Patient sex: M
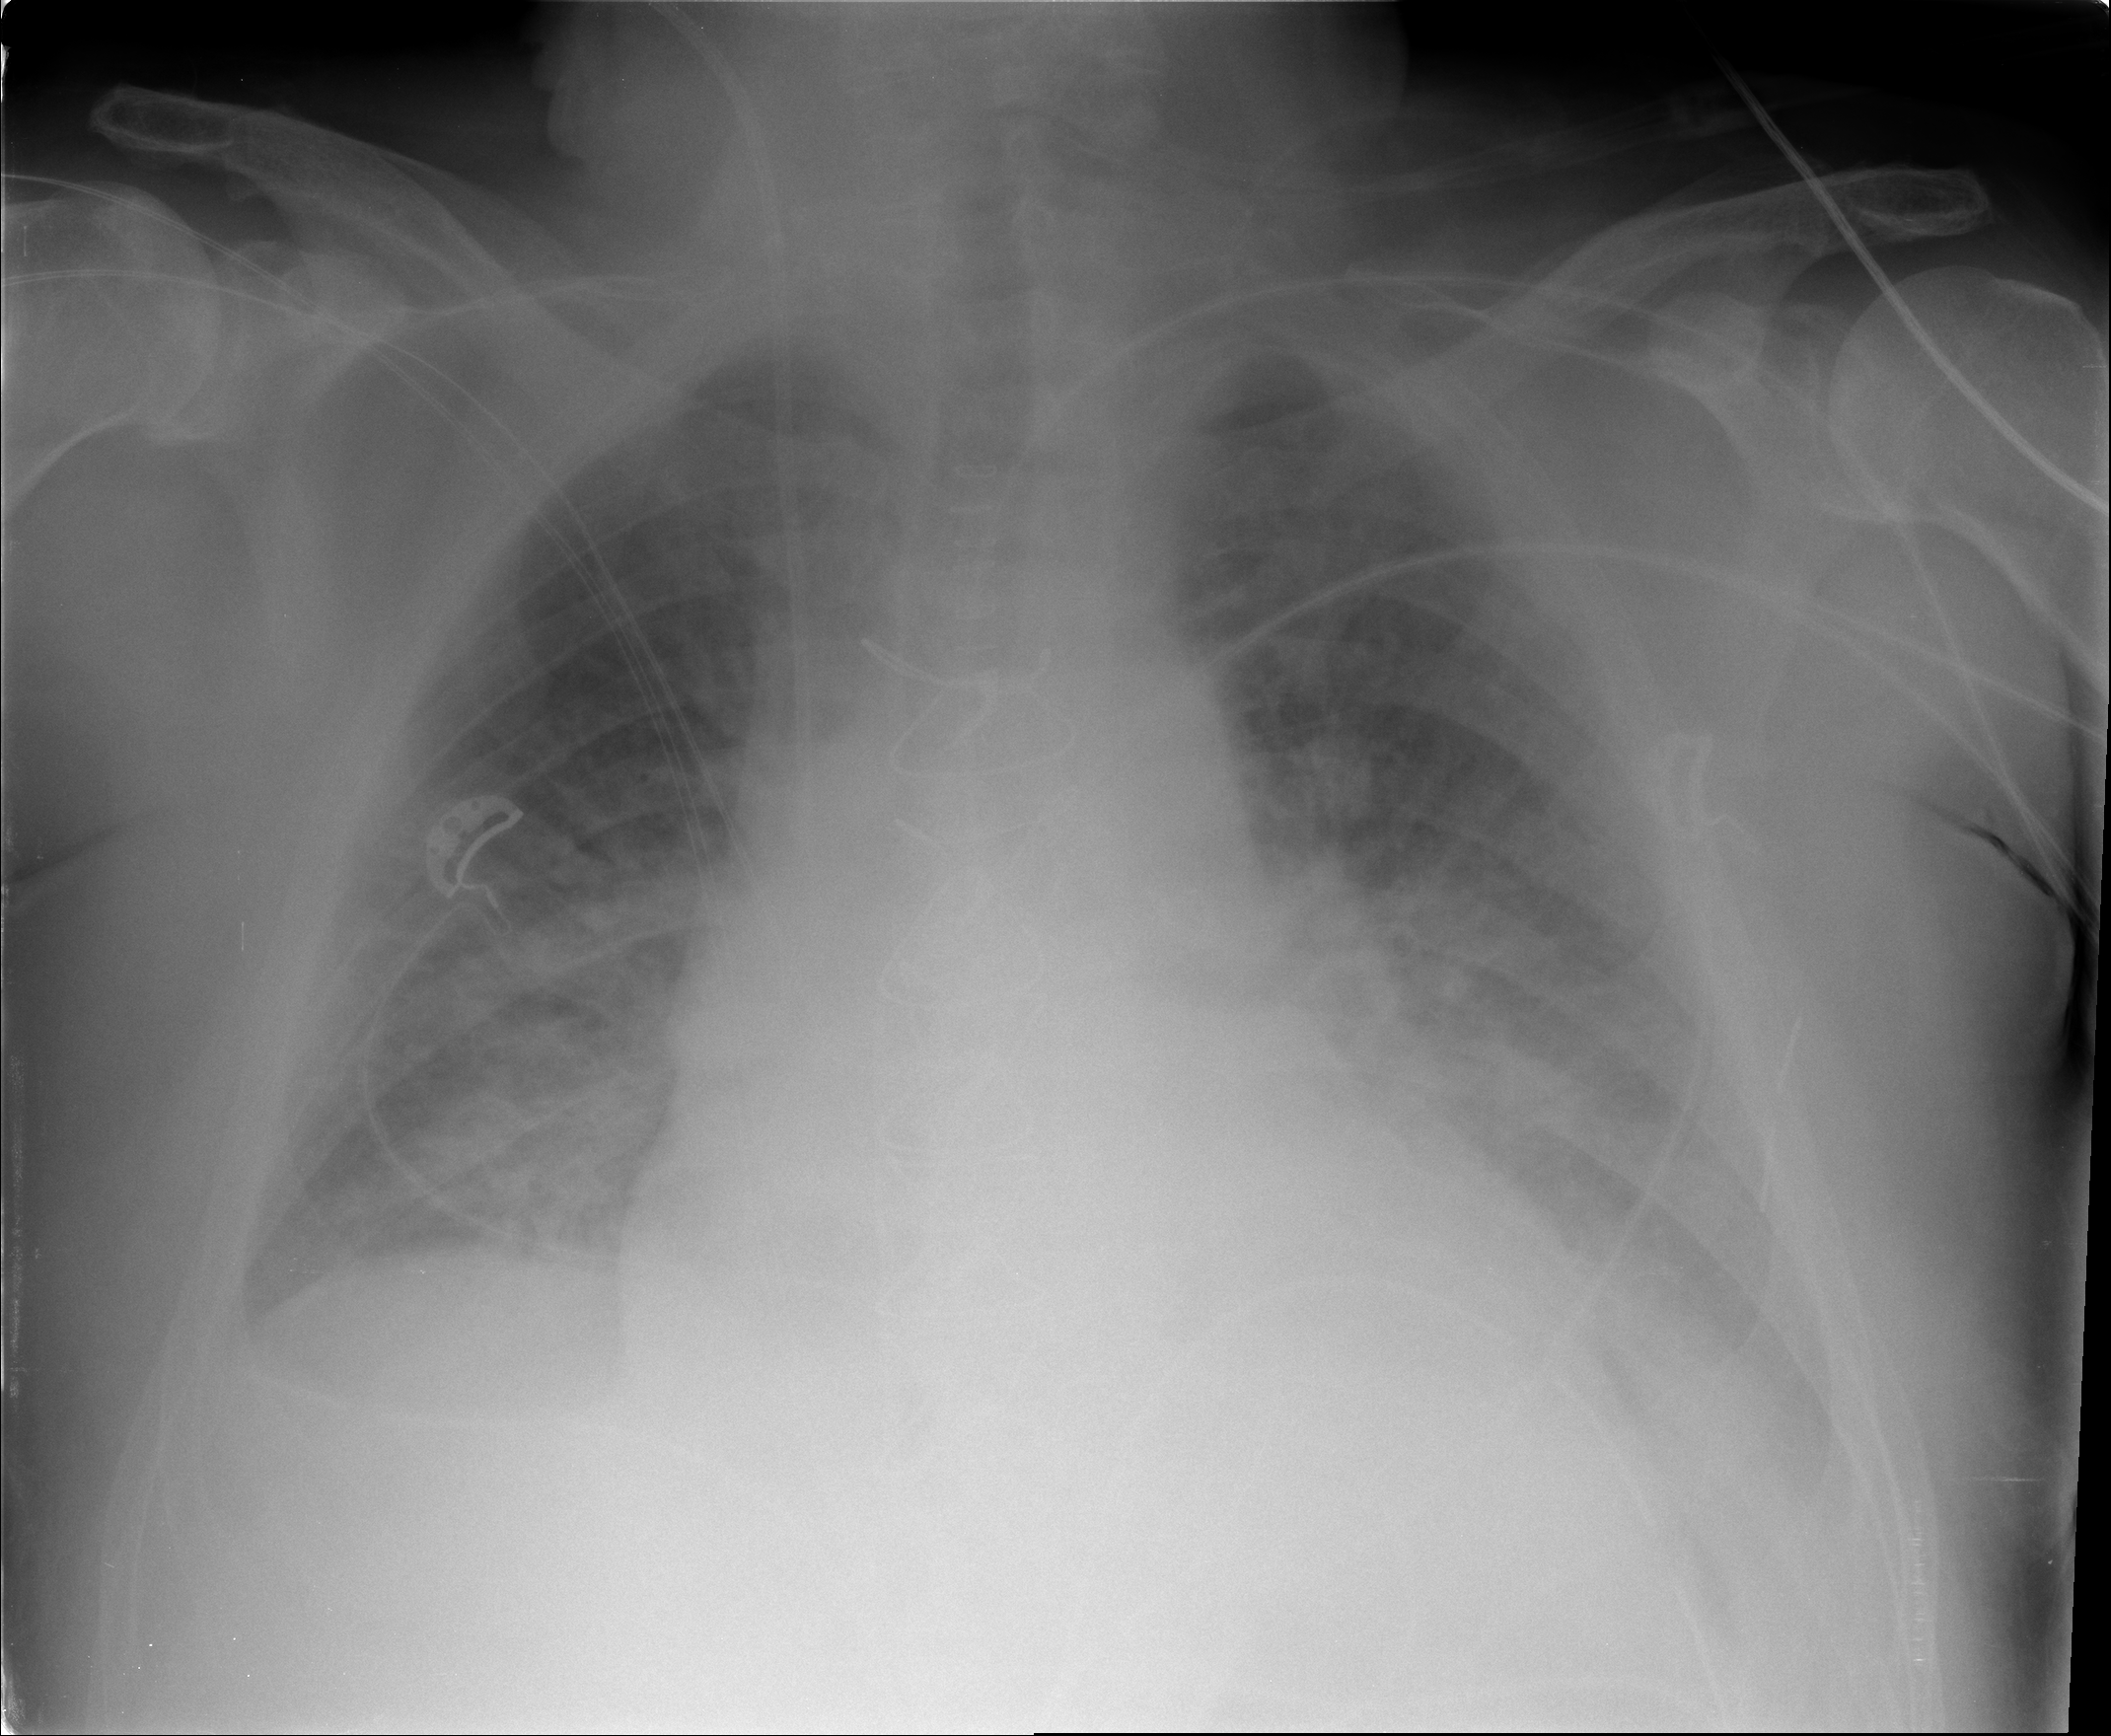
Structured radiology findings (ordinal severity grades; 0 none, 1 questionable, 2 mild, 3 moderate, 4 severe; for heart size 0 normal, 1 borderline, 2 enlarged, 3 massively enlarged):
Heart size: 2
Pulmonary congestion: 3
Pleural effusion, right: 1
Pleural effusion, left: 2
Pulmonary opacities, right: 2
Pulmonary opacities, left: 2
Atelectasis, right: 2
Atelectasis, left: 2